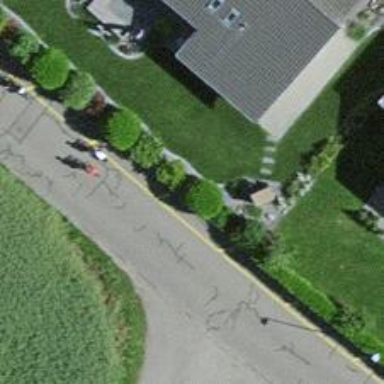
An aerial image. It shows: Bus stop along the road.